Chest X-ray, AP view. Patient: 58 years old, sex M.
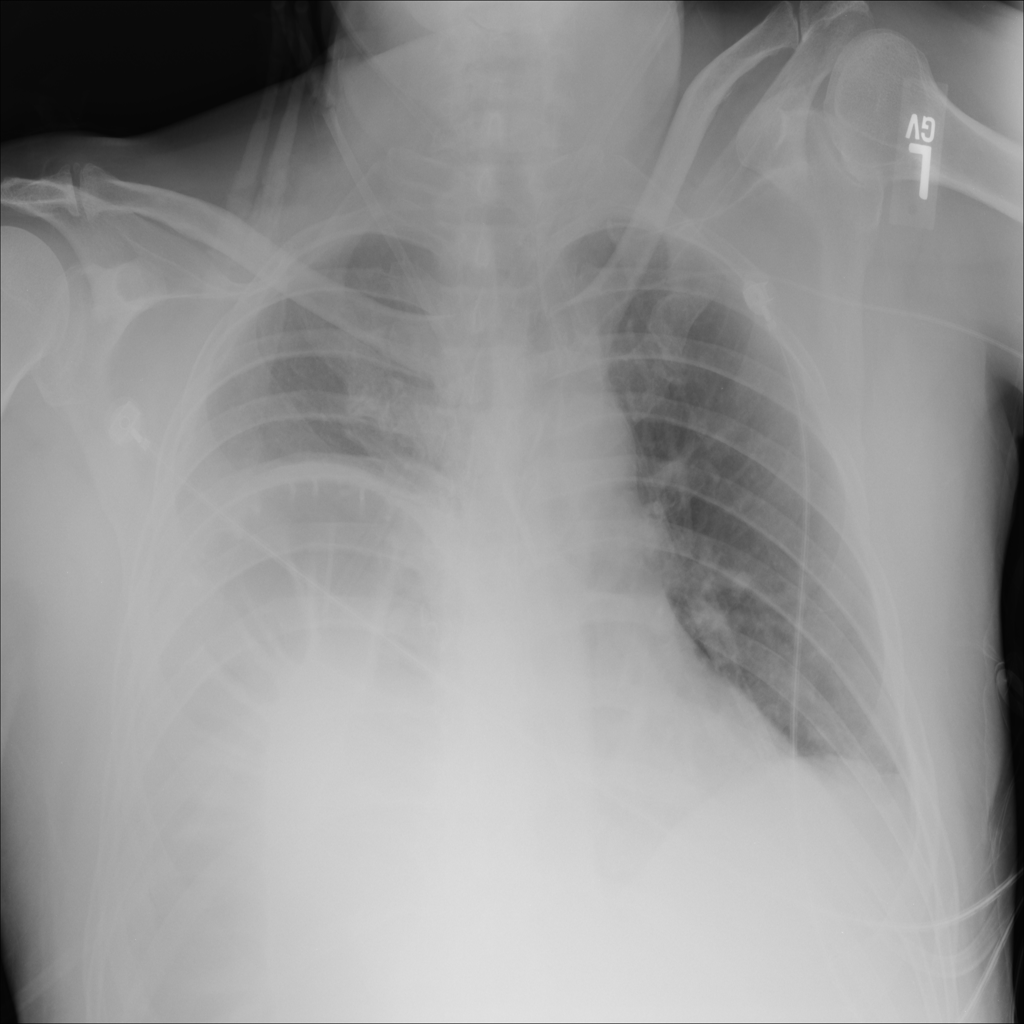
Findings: Infiltration